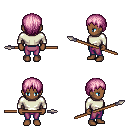
a pixel art fantasy rpg character, female body template, human, dark skin, white long-sleeve shirt, magenta pants, pink plain hairstyle, spear, four views (front, back, left, right), 2x2 character sprite sheet, small pixel art, hard edges, no anti-aliasing